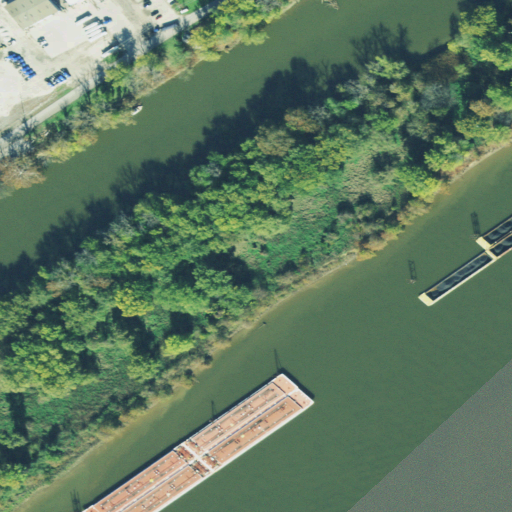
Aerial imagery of island in West Virginia named Vienna Island containing open water, mixed forest, high intensity development, deciduous forest, low intensity development, pasture, herbaceous wetlands, evergreen forest, open development, and medium intensity development